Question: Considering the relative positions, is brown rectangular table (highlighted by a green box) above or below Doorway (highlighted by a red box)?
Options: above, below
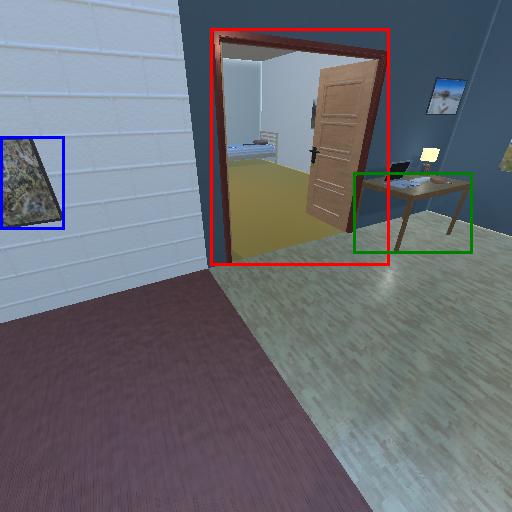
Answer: above